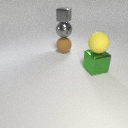
large yellow rubber sphere to the right of large gray metal sphere